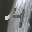
Label: 4